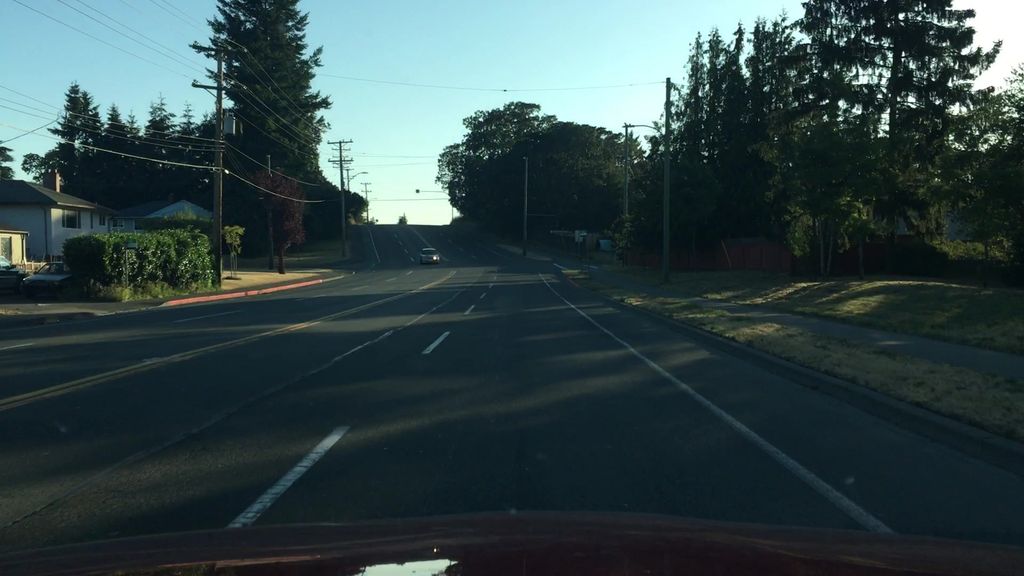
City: victoria